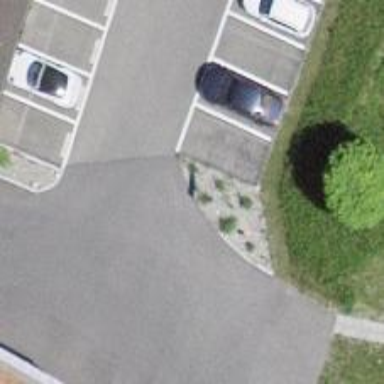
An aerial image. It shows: Charging station.